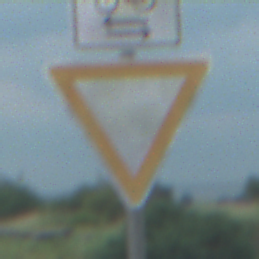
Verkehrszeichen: VorfahrtGewaehren
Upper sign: RichtungsangabeDurchPfeile9
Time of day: MorningAfternoon
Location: Outdoor (Nature)
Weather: PartlyCloudy
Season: NotSpecified
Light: Natural